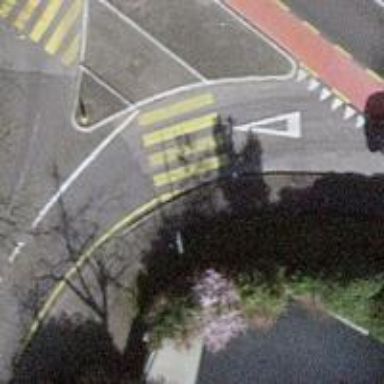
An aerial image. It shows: Asphalt sidewalk along the footway.